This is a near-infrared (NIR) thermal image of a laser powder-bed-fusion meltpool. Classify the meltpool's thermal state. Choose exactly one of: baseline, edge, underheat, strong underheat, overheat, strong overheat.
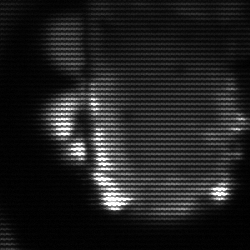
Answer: baseline